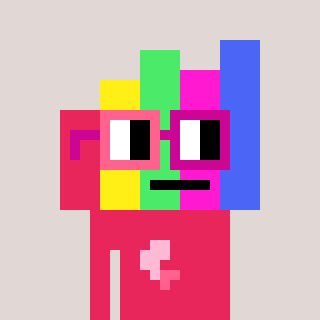
a pixel art character with square pink and red glasses, a bar chart-shaped head and a redpinkish-colored body on a warm background